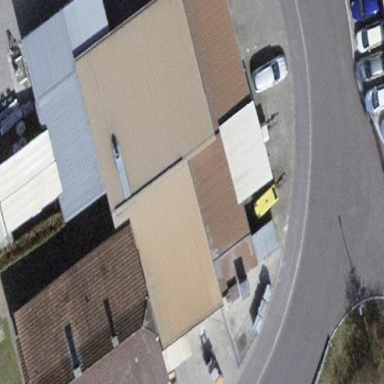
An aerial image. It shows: Industrial building.